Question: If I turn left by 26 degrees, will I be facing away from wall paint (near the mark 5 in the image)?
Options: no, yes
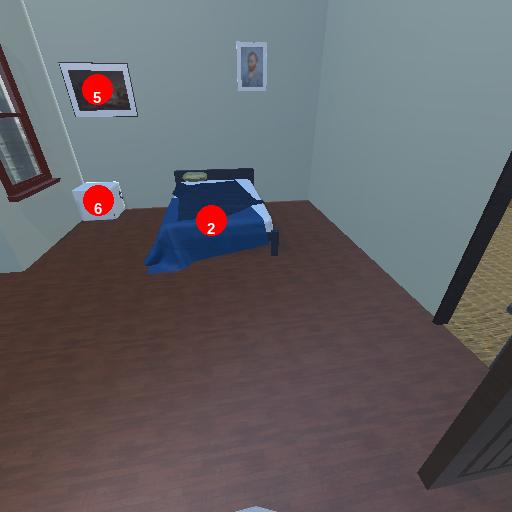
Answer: no